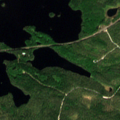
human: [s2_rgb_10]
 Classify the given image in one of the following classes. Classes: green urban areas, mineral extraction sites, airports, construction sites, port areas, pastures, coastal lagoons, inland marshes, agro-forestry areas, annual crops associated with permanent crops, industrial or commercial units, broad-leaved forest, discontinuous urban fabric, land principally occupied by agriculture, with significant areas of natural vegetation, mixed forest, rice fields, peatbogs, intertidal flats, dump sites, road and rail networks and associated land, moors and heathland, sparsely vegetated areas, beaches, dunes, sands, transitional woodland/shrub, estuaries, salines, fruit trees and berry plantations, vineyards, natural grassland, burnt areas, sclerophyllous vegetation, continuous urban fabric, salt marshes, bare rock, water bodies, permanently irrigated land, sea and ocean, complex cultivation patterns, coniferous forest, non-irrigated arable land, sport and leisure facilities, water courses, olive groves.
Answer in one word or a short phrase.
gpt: coniferous forest, mixed forest, water bodies